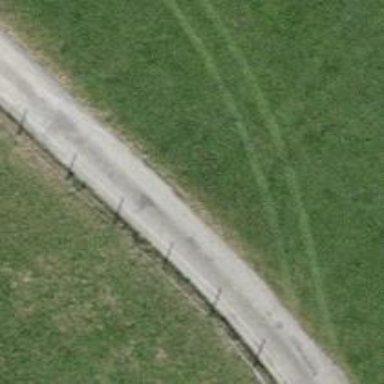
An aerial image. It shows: Unclassified road.